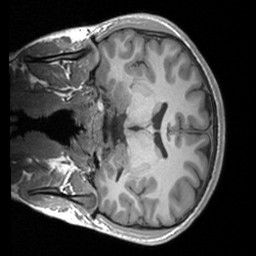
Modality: T1w
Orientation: coronal
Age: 19
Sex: male
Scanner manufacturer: siemens
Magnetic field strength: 3 T
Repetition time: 1.9 s
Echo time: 0.00226 s